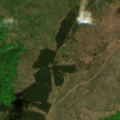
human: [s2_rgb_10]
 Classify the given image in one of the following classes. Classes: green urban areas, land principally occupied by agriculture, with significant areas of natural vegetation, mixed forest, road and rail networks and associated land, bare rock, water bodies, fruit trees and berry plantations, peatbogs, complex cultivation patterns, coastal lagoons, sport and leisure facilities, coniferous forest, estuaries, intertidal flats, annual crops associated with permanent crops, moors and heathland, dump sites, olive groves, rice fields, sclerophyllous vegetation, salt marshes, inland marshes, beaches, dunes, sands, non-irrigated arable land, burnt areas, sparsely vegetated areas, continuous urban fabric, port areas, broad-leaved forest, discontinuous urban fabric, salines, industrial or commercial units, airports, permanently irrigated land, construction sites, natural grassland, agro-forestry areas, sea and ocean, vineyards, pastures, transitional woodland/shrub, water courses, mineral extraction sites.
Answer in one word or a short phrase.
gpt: broad-leaved forest, coniferous forest, natural grassland